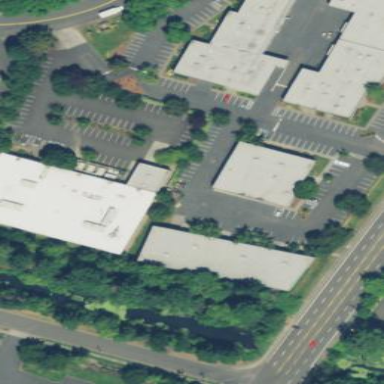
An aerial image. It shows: Building.